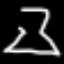
Label: hourglass